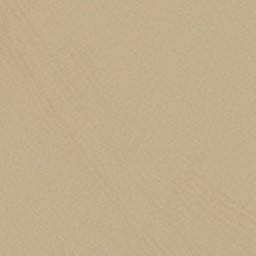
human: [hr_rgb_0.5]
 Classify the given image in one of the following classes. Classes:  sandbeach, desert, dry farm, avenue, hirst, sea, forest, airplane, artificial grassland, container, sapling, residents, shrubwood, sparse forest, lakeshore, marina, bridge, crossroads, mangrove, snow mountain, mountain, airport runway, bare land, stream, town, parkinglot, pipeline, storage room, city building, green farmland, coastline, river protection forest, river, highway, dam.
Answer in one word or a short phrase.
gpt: desert